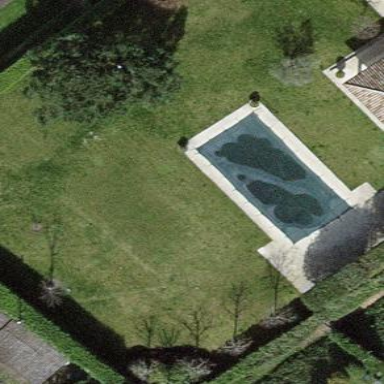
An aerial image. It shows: Swimming pool located in leisure land.